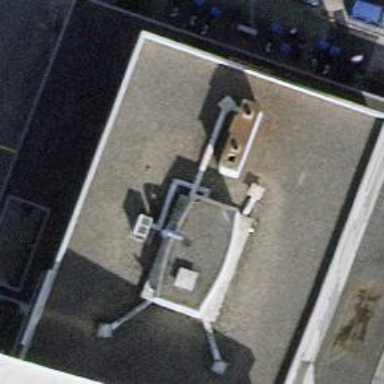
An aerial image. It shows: View of roof of building.